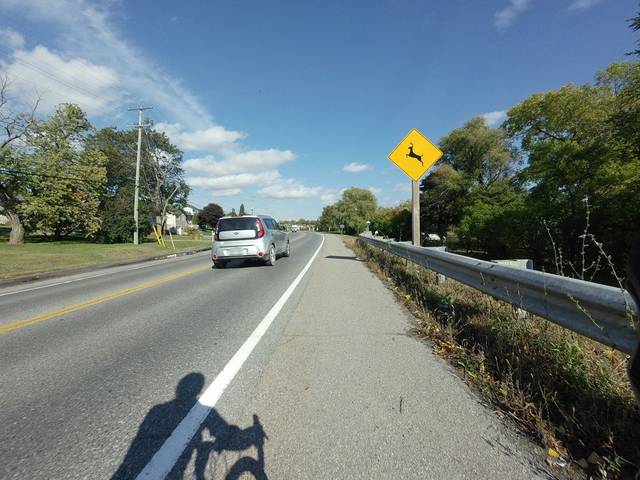
Region: Canada
Coordinates: 44.216, -76.656